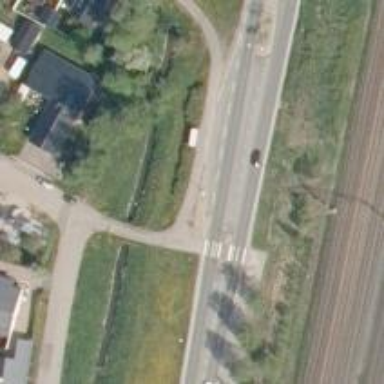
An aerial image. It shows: Uncontrolled crossing with pedestrian island.